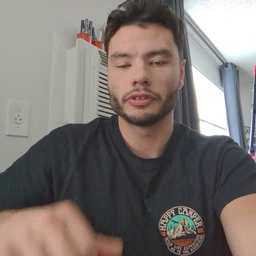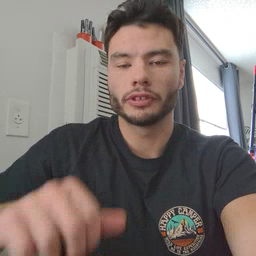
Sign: table